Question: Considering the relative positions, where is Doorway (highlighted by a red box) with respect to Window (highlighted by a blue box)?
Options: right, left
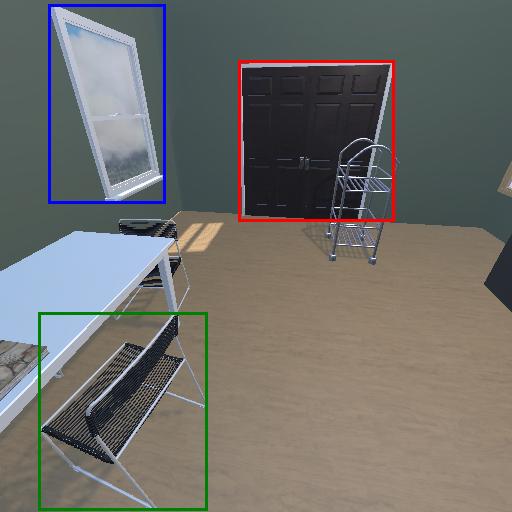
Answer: right